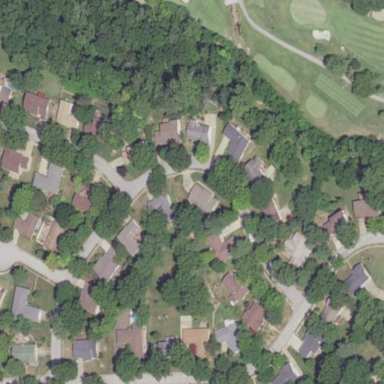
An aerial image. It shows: This residential area consists of single-family homes.